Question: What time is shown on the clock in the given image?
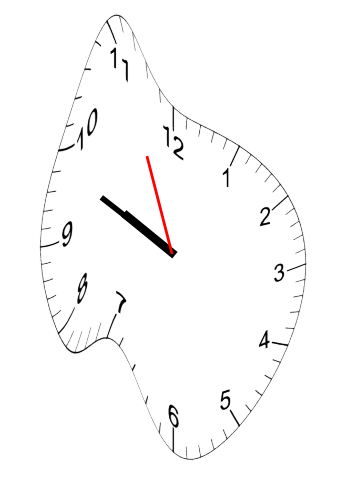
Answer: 09:48:56